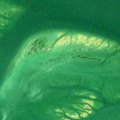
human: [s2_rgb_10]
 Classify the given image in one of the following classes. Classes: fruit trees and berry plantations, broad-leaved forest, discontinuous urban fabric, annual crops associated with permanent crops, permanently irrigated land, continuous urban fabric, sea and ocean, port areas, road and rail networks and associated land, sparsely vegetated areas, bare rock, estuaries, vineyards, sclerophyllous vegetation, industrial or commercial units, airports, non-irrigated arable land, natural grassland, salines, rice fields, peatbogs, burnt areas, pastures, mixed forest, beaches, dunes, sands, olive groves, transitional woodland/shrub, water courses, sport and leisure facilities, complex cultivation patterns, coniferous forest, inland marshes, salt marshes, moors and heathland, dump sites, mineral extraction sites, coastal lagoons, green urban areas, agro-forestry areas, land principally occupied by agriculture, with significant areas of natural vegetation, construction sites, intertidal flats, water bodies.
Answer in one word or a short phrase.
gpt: intertidal flats, estuaries